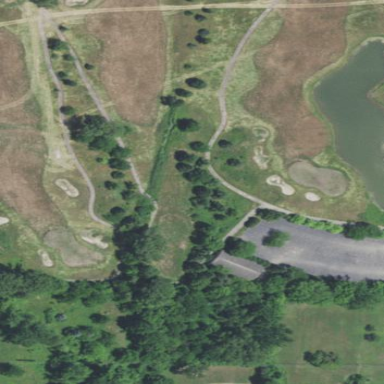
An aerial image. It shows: Area with grass used as rough in golf course.